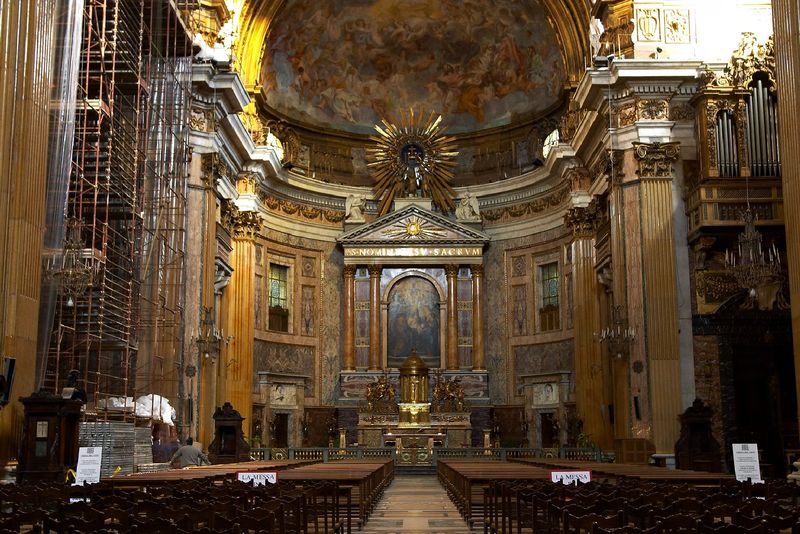
Titel: Wandverkleidung der Apsis von Il Gesù in Rom
Künstler: Antonio Sarti
Standort: Rom, Il Gesù (EU - I - Latium)
Schlagwörter: blau, gemälde, gott, himmel, mann, schatten, gelb, fenster, glas, licht, marmor, pfeiler, stühle, säule, säulen, tisch, ornament, wand, architektur, stein, bild, kirche, sonne, gold, decke, engel, bilder, bogen, italien, giebel, bank, kuppel, gestühl, stuck, innenansicht, foto, fotografie, bögen, eingang, gerüst, kreuz, kuppeln, religion, stern, dom, strahlen, münster, altar, bänke, inneres, kapitelle, kathedrale, rom, kapitell, verziert, kirchenbänke, orgel, jesus, altarraum, kapelle, ballustrade, konche, fresko, london, gloriole, verzierungen, basilika, bauarbeiten, dreifaltigkeit, restauration, strahlenkranz, ihs, jhs, la messa